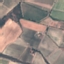
Land use / land cover: PermanentCrop